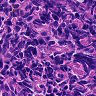
Metastatic tissue present: no